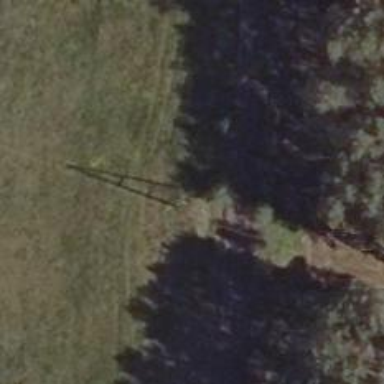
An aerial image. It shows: Minor power line.